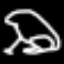
Label: frog